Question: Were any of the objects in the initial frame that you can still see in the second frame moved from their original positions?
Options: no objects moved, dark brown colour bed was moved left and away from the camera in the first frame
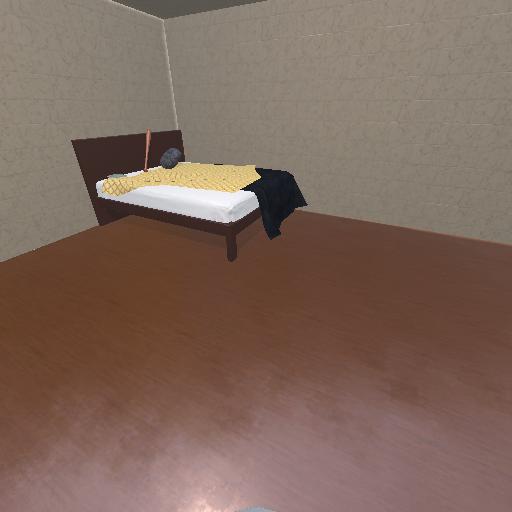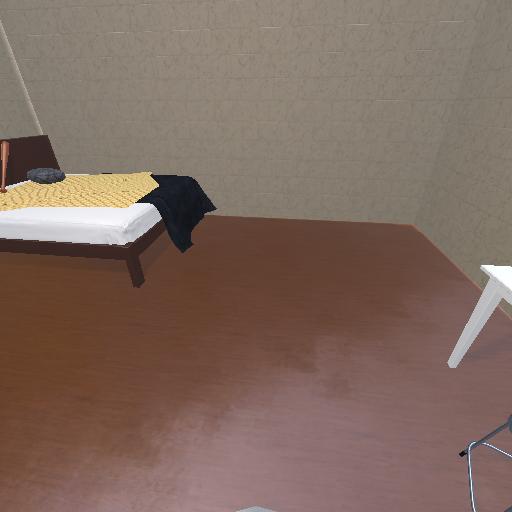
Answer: no objects moved